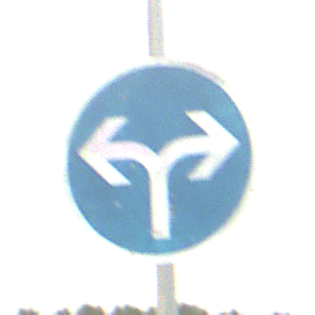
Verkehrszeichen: VorgeschriebeneFahrtrichtungRechtsOderLinks
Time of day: SunriseSunset
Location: Outdoor (RoadRail)
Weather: PartlyCloudy
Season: NotSpecified
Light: Natural